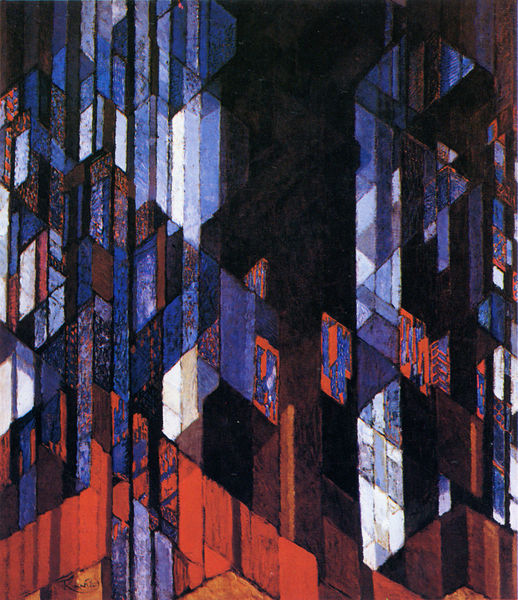
Titel: Die Kathedrale
Künstler: Frantiszek Kupka
Standort: Washington (District of Columbia)
Institution: Collection Mladek
Schlagwörter: blau, weiß, gelb, fenster, schwarz, rot, muster, architektur, vorhang, kirche, abstrakt, modern, formen, grafik, linien, streifen, rechtecke, grafisch, ecken, geometrisch, rauten, geometrie, vierecke